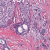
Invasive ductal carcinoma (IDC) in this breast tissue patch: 1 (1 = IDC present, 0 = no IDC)